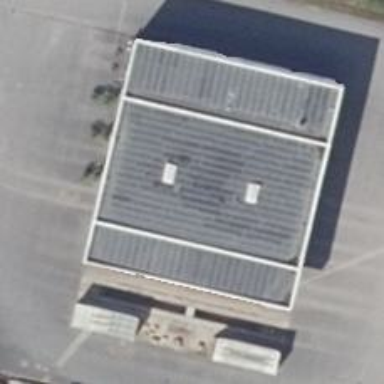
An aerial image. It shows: Car shop.